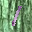
Label: 1